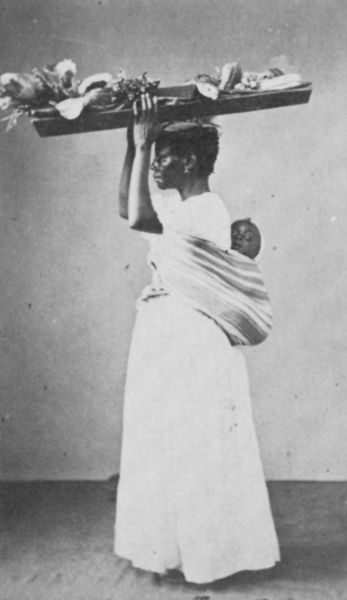
Titel: Straßenverkäuferin in Rio de Janeiro
Künstler: Marc Ferrez
Standort: Rio de Janeiro
Institution: Sammlung Gilberto Ferrez
Schlagwörter: dunkel, hand, kopf, schatten, schlaf, umhang, weiß, mädchen, blumen, frau, frisur, grau, haar, hintergrund, holz, hut, kleid, licht, mund, nase, ohr, ohrring, profil, rücken, schwarz, zimmer, blüte, dame, gürtel, obst, schal, tuch, wand, arm, arme, diener, dienerin, falten, halten, stehen, tablett, tragen, bildnis, hände, porträt, gehen, boden, gewand, haare, stehend, decke, familie, kind, mutter, pflanzen, locken, arbeit, früchte, gemüse, mais, maiskolben, ruhe, schlafen, bündel, getreide, last, transport, afrika, kahl, primitivismus, baby, essen, festhalten, gestreift, streifen, flucht, foto, fotografie, photographie, kante, wei, afrikanerin, farbige, neger, schwarze, nahrung, hängen, tablet, religion, barfuß, brett, schwarzweiss, seite, einkauf, beutel, zeremonie, kleinkind, photo, schultertuch, sklavin, gurt, opfer, erinnerung, gabe, aufnahme, rückwand, kolonie, tradition, säugling, tragetuch, lastenträgerin, lehmboden, kolonien, kolonial, ritus, wickel, gaben, hochhalten, kopg, afrikanisch, ethno, balancieren, opfergabe, trägerin, tragegurt, ethnologie, kopfträgerin, negerin, rückentuch, afroamerikanerin, wickeltuch, apartheid, bab<, babay, entwicklungsland, ethnologoie, tragetasche, targetuch, rucken, apartheit, doener, versorung